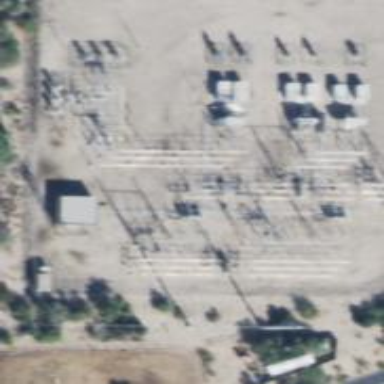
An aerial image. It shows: Switch for power supply.